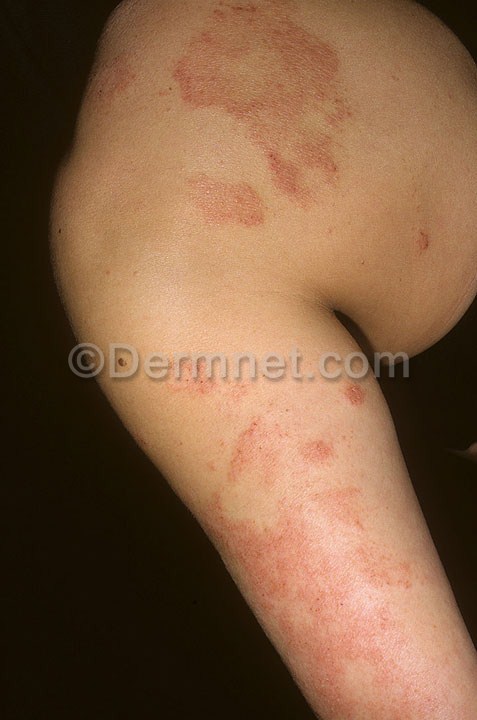
Disease: Eczema Photos